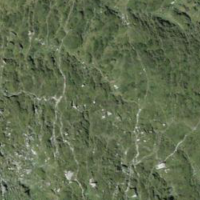
EUNIS habitat code: 26
Species observed at this site:
Dryas octopetala